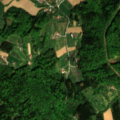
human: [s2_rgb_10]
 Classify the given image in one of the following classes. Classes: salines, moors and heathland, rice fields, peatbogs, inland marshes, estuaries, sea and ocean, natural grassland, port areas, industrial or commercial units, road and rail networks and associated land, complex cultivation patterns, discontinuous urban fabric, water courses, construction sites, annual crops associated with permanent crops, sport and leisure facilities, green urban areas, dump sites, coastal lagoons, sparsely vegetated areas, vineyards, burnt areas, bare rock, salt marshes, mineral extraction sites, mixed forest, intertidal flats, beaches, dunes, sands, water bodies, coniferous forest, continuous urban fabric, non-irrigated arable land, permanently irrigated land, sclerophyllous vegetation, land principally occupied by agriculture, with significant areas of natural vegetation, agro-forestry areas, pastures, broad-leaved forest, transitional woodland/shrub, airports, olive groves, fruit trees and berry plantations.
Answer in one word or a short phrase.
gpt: complex cultivation patterns, broad-leaved forest, mixed forest